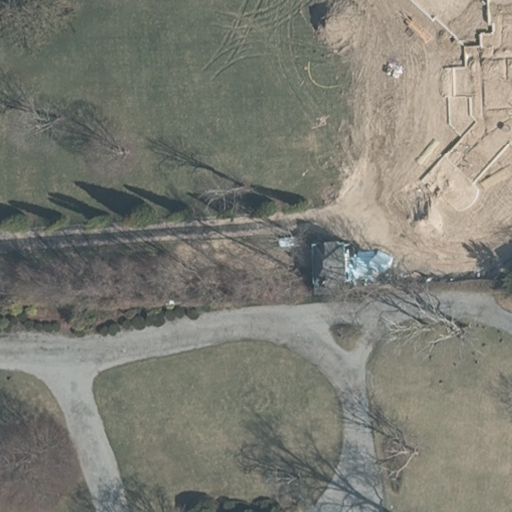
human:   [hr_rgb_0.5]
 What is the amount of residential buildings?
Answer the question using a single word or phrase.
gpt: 1

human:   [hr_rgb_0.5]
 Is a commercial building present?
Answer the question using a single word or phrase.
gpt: no

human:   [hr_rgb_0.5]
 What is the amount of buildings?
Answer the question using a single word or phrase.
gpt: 2

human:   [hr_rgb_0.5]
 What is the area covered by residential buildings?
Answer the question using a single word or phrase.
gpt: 176m2

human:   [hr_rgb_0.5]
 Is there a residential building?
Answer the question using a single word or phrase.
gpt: yes

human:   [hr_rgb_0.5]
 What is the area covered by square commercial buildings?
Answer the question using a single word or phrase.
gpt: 0m2

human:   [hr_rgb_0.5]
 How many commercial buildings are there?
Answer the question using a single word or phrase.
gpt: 0

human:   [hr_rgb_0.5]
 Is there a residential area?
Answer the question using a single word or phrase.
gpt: yes

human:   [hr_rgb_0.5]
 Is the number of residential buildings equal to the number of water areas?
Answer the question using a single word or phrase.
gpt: no

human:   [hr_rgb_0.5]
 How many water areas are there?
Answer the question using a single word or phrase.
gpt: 0

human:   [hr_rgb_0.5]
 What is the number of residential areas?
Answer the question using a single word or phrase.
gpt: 1

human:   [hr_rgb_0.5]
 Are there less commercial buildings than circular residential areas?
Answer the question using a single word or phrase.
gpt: no

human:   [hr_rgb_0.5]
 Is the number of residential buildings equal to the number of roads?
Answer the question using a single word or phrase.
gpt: no

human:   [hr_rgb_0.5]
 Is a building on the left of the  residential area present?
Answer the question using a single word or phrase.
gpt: no

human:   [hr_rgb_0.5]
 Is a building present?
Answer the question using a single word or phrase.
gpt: yes

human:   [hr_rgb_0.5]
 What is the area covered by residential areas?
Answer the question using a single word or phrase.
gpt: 10595m2

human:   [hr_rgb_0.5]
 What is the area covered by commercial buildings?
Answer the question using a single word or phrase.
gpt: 0m2

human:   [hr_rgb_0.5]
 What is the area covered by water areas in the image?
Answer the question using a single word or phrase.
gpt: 0m2

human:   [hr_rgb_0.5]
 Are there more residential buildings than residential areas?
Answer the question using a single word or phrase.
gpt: no

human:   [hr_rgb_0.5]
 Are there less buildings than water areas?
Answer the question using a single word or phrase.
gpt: no

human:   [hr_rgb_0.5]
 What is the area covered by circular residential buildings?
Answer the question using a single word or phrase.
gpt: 0m2

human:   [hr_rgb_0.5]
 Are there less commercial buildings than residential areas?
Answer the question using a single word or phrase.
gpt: yes

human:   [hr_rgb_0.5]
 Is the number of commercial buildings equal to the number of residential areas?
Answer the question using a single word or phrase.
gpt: no

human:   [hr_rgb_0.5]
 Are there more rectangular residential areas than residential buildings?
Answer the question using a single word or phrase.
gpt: no

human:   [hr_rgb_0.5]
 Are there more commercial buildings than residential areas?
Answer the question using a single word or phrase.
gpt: no

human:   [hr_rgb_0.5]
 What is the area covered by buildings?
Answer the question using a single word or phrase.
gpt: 256m2

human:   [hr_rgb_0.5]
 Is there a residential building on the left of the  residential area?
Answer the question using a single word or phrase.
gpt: no

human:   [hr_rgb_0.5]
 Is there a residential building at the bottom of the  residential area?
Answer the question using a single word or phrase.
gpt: no

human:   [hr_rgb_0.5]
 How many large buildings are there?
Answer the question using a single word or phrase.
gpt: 0

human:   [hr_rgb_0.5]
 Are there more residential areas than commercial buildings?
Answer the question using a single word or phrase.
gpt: yes

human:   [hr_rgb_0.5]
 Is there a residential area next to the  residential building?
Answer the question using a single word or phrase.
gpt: yes

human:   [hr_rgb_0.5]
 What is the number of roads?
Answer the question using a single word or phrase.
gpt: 0

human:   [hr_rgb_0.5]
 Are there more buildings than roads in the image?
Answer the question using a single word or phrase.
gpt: yes

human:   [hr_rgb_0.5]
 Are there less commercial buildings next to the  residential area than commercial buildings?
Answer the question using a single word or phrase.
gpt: no

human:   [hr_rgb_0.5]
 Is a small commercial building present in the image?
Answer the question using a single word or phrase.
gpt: no

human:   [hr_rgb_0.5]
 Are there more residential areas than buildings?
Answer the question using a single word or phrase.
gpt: no

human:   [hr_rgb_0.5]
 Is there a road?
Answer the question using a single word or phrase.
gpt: no

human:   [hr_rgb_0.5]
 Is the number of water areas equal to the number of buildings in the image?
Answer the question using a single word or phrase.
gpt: no

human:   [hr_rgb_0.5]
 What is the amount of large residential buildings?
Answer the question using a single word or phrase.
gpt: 0

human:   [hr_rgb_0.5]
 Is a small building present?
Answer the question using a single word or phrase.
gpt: yes

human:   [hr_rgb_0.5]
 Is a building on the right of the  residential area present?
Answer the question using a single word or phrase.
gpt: yes

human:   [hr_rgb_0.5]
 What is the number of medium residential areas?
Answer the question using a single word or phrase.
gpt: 0

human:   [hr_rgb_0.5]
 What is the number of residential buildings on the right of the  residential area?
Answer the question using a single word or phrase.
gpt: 1

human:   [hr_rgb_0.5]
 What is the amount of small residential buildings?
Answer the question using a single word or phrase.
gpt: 0

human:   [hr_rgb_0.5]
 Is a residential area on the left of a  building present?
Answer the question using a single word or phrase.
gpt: yes

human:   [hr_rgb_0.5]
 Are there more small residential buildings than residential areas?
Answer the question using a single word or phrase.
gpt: no

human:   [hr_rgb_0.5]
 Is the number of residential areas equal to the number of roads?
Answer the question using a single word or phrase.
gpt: no

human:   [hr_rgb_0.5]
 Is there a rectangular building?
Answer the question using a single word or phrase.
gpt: yes

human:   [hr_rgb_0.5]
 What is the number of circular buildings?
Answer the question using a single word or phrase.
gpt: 0

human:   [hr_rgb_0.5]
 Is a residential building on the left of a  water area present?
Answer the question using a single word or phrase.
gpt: no

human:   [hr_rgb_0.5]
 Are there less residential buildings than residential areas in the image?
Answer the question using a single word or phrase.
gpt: no

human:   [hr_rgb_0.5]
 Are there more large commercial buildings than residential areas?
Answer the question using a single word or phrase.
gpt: no

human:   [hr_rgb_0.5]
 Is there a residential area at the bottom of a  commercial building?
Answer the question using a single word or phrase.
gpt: no

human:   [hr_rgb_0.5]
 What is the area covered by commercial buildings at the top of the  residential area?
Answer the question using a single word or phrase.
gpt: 0m2

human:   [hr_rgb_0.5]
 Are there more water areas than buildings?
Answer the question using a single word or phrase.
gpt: no

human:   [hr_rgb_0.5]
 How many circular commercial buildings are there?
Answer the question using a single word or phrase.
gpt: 0

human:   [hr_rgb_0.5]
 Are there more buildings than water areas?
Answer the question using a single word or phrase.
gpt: yes

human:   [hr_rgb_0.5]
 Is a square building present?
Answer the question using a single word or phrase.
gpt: no

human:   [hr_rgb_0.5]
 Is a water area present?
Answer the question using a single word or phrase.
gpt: no

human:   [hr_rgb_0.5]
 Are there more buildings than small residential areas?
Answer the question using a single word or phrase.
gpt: yes

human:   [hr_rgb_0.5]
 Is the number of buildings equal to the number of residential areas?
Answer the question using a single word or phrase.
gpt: no

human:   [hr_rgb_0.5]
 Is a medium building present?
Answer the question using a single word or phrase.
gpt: yes

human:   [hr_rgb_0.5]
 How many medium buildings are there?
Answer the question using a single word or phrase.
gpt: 1

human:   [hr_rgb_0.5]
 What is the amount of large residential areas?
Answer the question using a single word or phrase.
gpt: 1